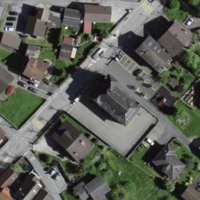
EUNIS habitat code: 54
Species observed at this site:
Asplenium ruta-muraria